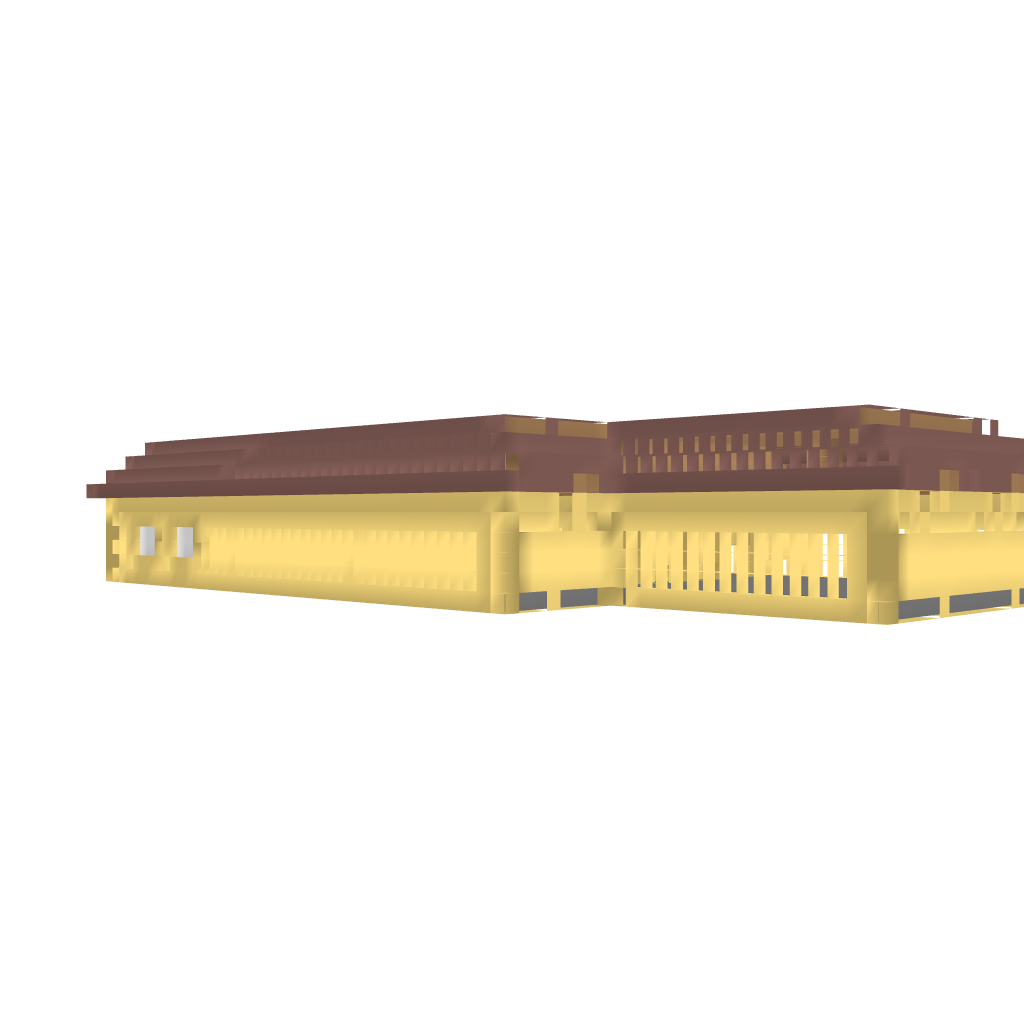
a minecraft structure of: Desert House bad low quality